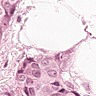
Metastatic tissue present: yes